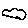
Label: cloud